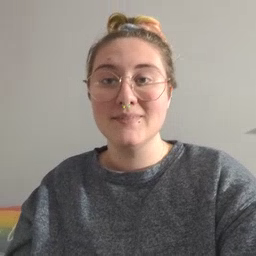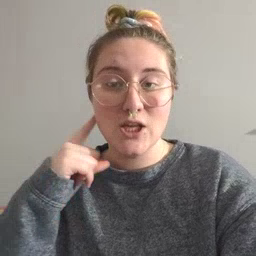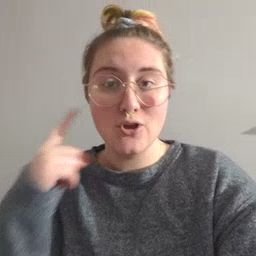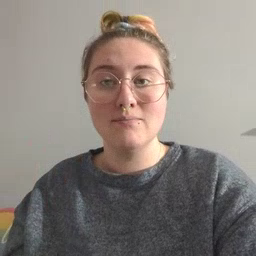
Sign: ear